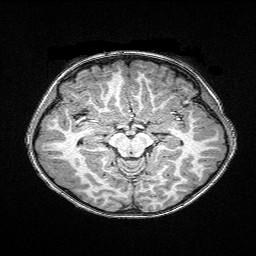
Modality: T1w
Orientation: coronal